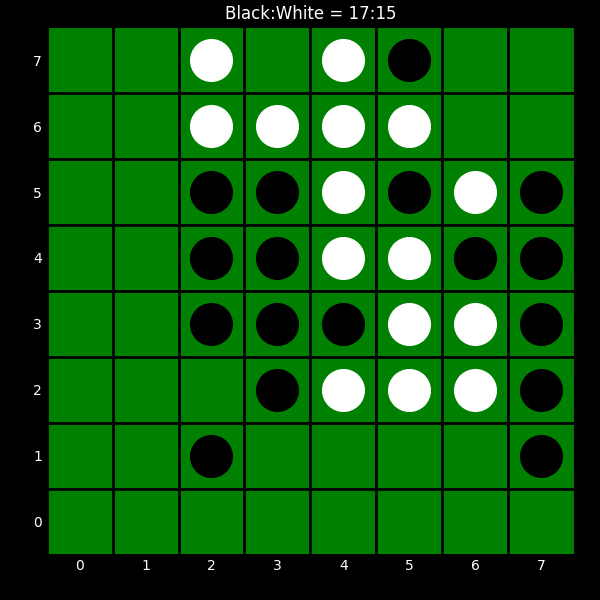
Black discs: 17
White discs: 15